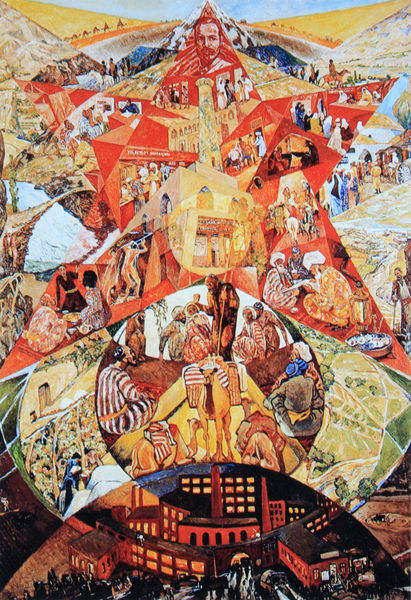
Titel: Zentralasien
Künstler: Heinrich Vogeler
Standort: Berlin
Institution: Neue Nationalgalerie
Schlagwörter: stadt, fenster, licht, männer, haus, kreis, russland, abstrakt, modern, wüste, schornsteine, karawane, stern, afrikaner, industrialisierung, turban, kamel, sozialismus, kommunismus, kamele, lenin, global south